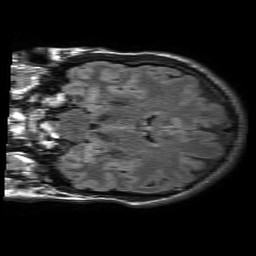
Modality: FLAIR
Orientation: coronal
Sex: male
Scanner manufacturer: philips
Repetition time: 11 s
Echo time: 0.125 s